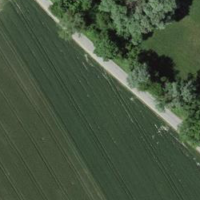
EUNIS habitat code: 52
Species observed at this site:
Melilotus albus